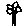
Label: flower